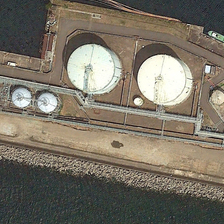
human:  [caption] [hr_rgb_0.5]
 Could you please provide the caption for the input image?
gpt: several storage tanks are near a piece of green water .

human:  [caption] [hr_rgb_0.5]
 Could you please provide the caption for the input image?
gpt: several storage tanks are near a piece of green water .

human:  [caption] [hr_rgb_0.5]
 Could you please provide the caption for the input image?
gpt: the oil tanker is equipped with a large number of oil tanks in the dark .

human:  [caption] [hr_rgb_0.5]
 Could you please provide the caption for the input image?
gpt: yellow and white neatly placed in the oil storage tank on the ship .

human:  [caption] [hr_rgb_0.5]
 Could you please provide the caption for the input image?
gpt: the oil tanker is equipped with a large number of oil tanks in the dark .